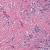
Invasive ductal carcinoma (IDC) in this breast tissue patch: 1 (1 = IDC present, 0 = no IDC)